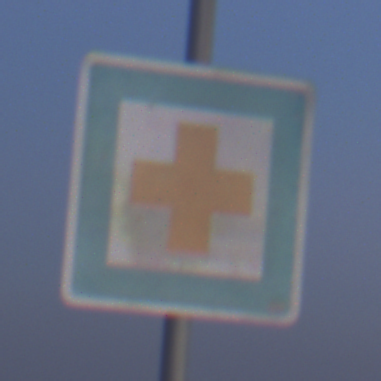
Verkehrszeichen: ErsteHilfe
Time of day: SunriseSunset
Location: Outdoor (Nature)
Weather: Clear
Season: NotSpecified
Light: Natural